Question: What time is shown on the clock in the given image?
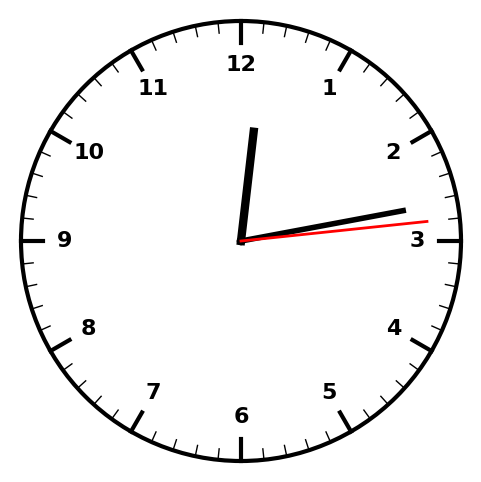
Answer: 12:13:14